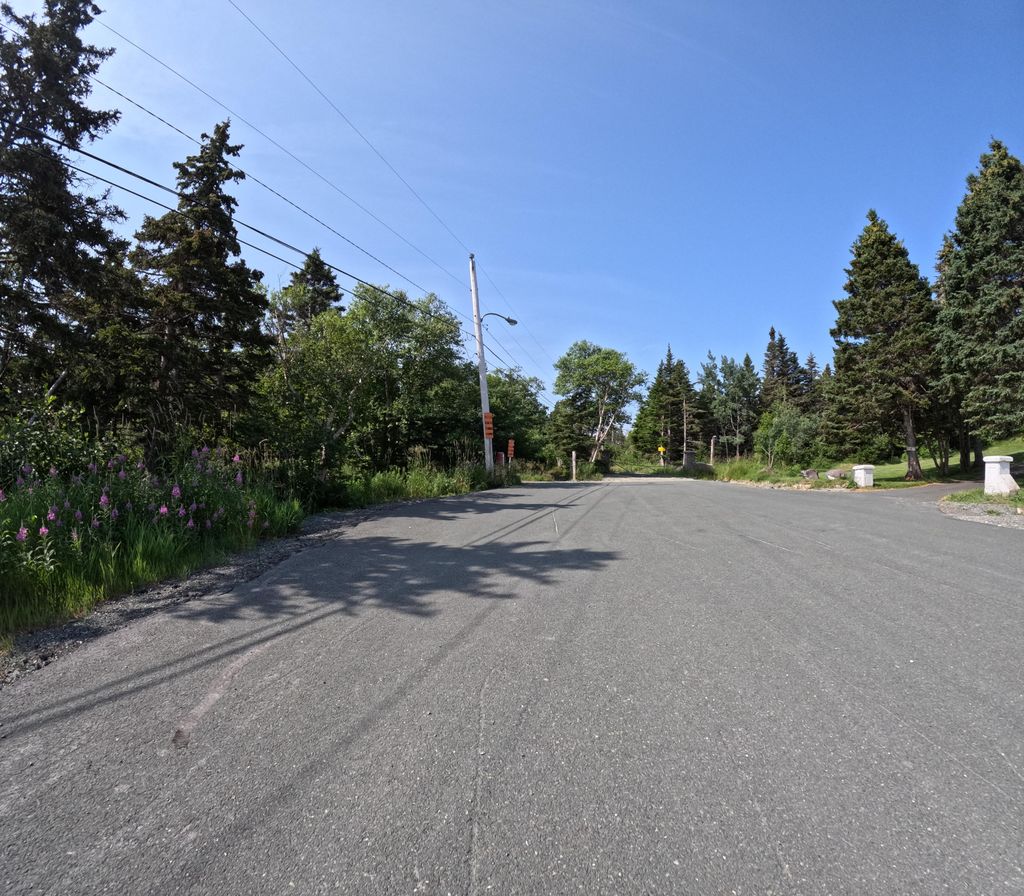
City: st_johns